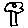
Label: tree